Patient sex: F
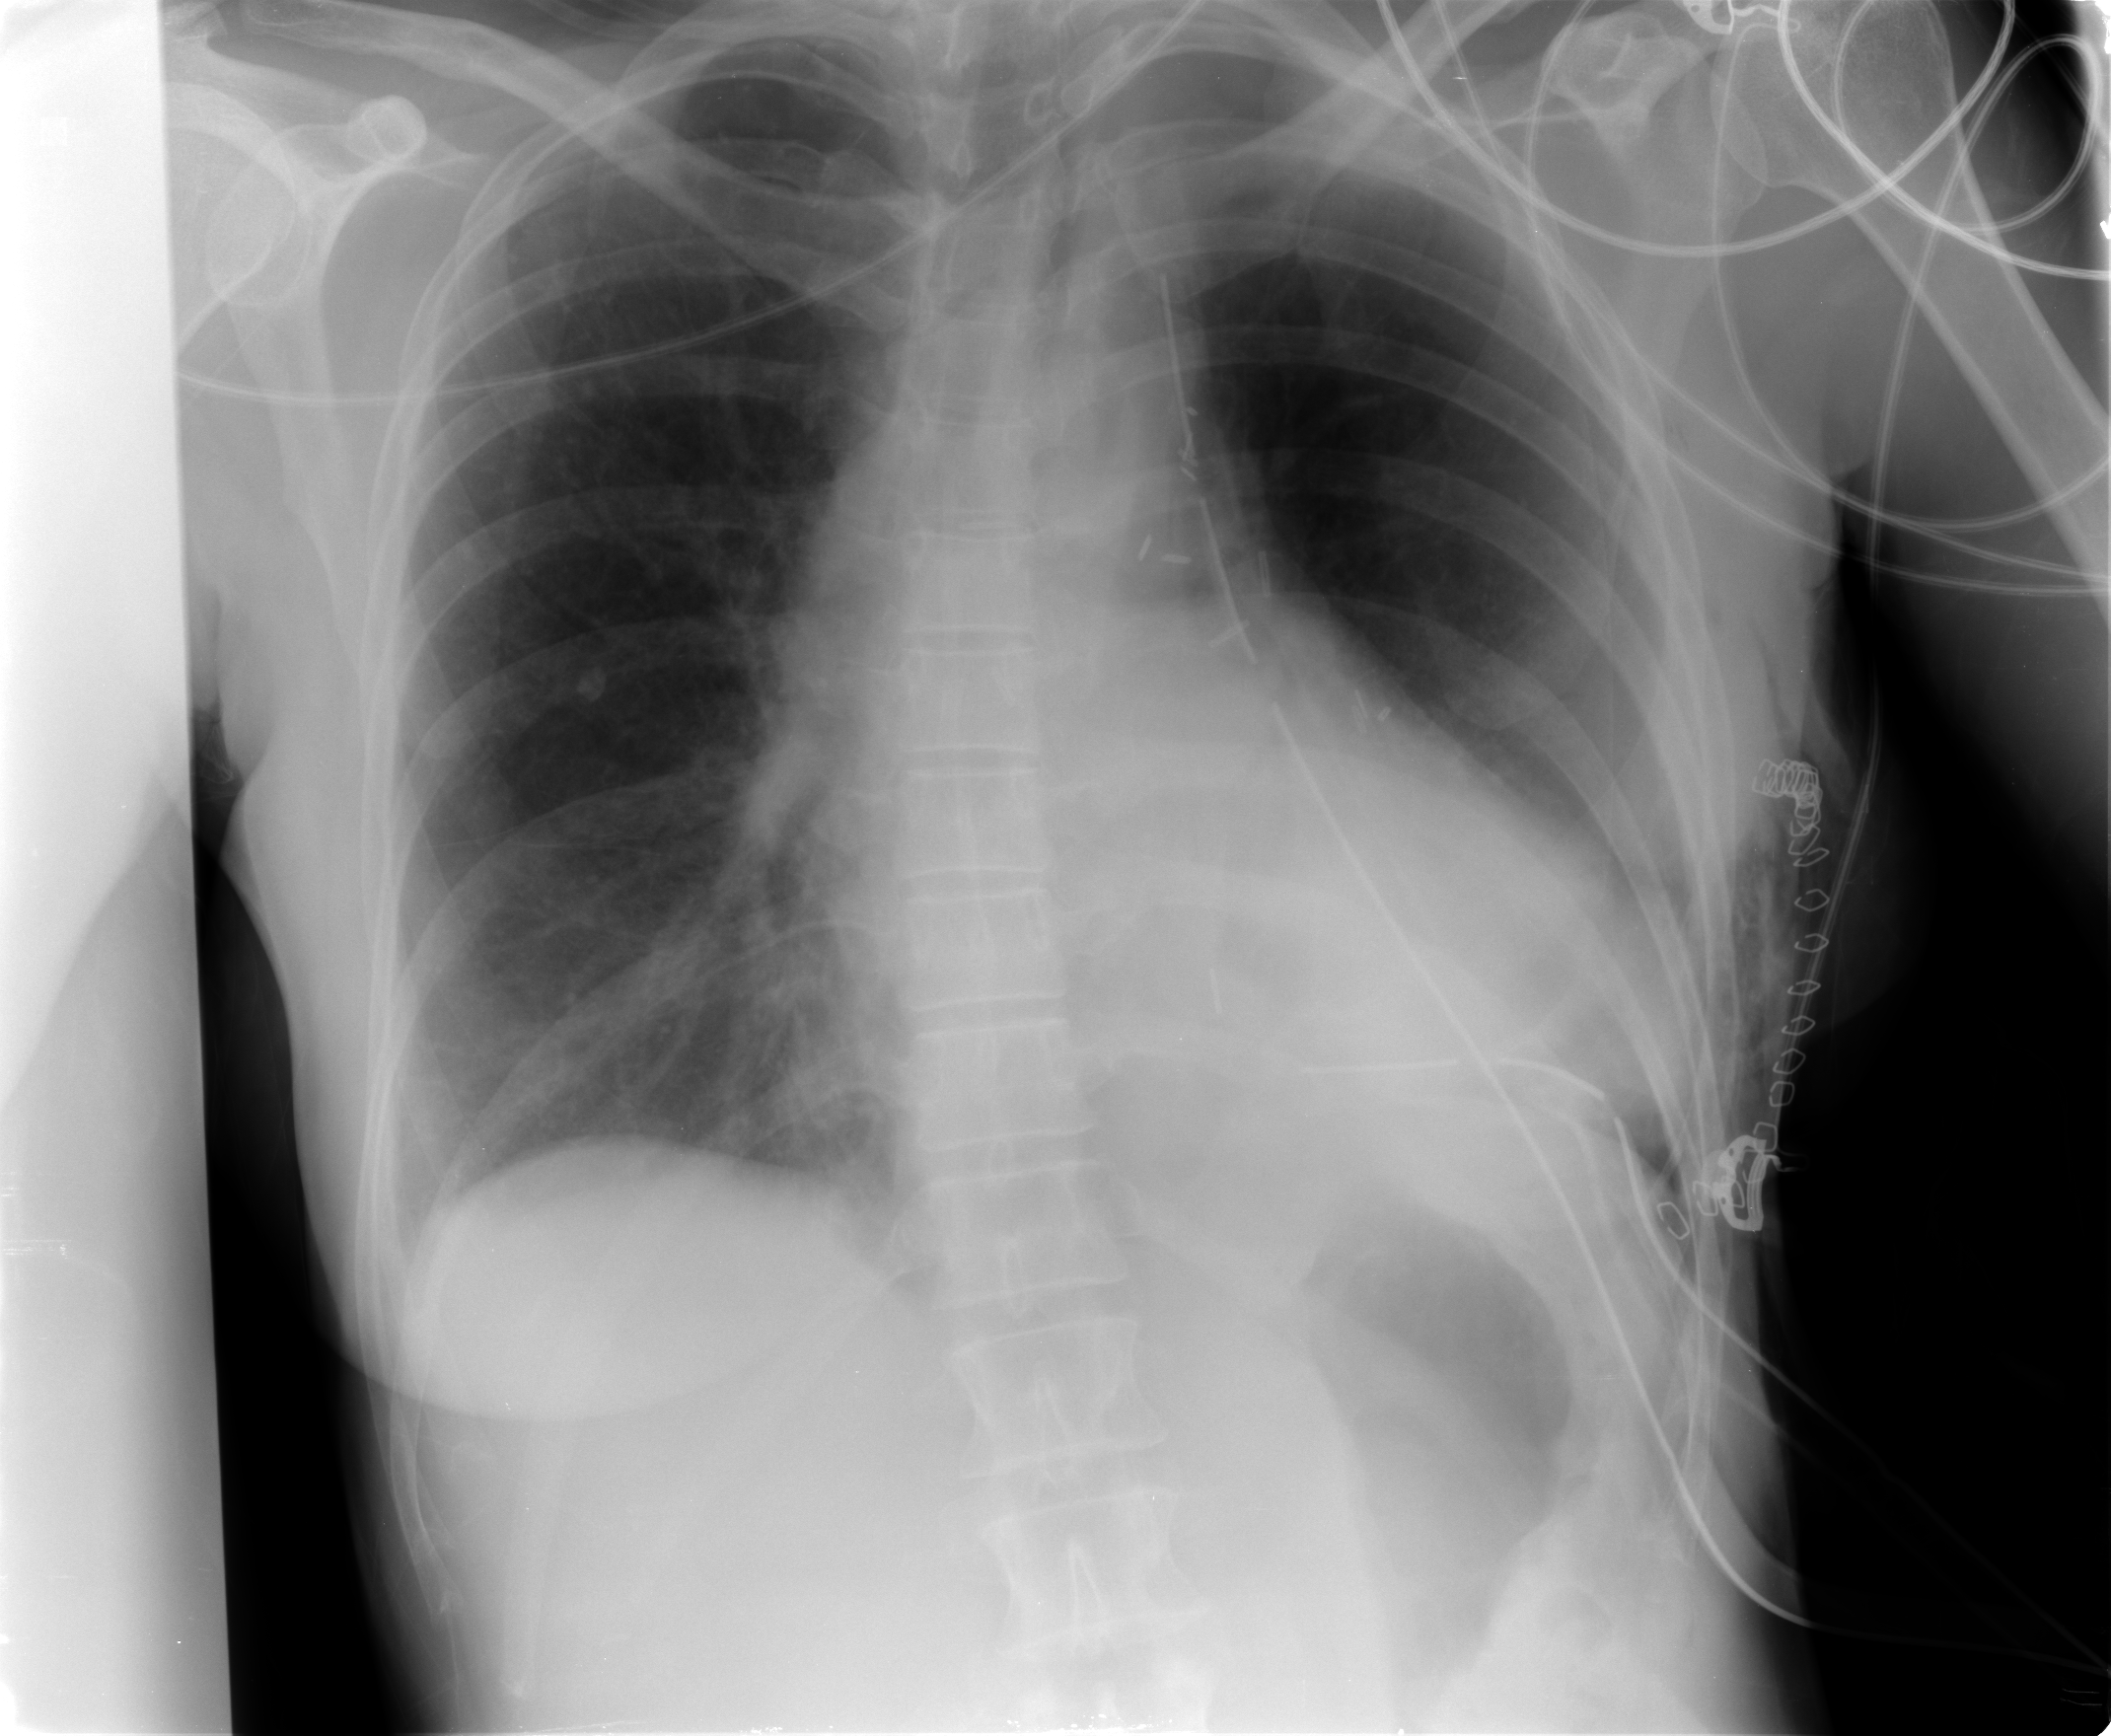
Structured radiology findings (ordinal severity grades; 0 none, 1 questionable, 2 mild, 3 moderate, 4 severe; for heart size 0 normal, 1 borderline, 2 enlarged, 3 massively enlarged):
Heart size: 0
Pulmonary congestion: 0
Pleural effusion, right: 0
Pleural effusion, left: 1
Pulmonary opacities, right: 0
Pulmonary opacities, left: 1
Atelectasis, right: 0
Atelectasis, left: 2